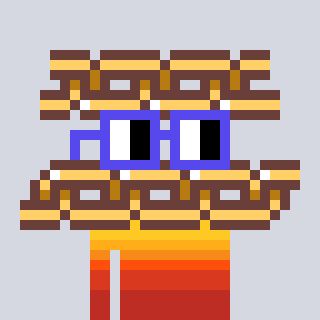
a pixel art character with square blue glasses, a chain-shaped head and a computerblue-colored body on a cool background